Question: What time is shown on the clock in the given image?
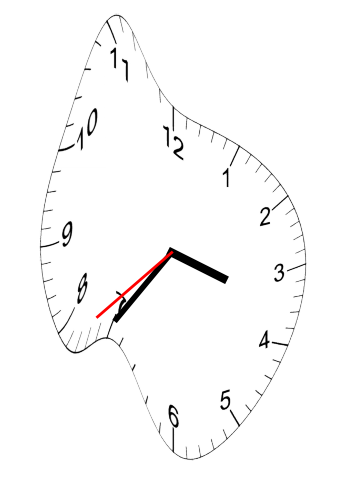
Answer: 03:35:38